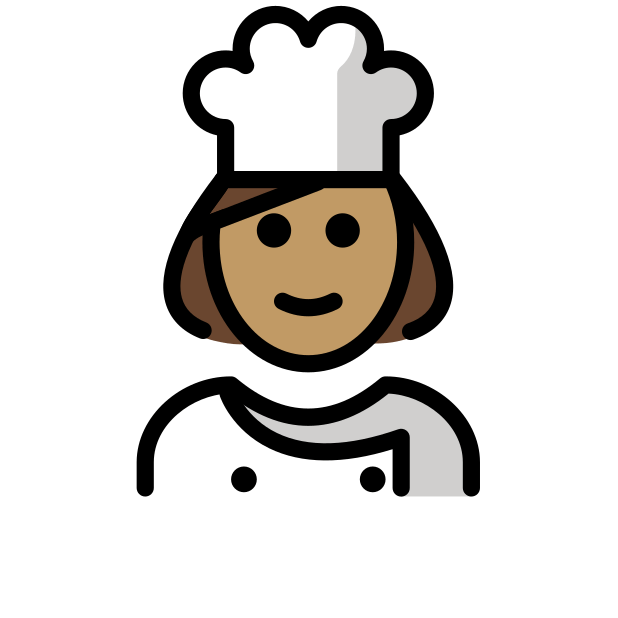
woman cook: medium skin tone